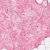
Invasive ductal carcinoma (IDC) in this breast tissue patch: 0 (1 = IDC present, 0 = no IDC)